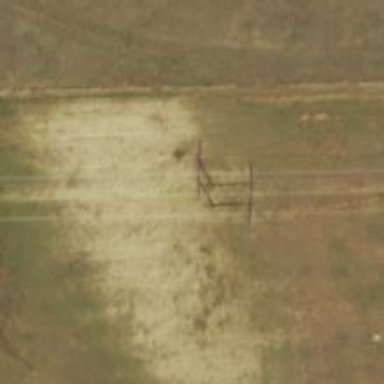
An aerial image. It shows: H-frame designed tower for power lines.